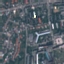
Land use / land cover: Residential